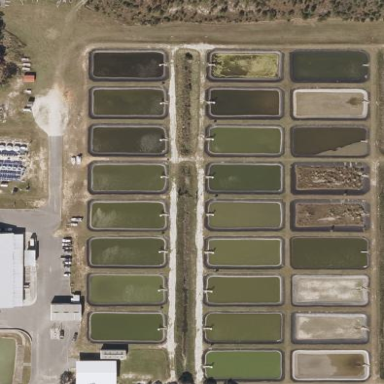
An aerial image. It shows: Area dedicated to aquaculture.